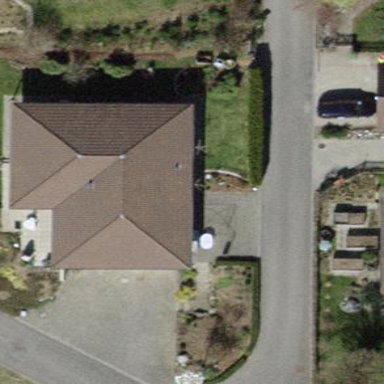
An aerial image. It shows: House with hipped roof.